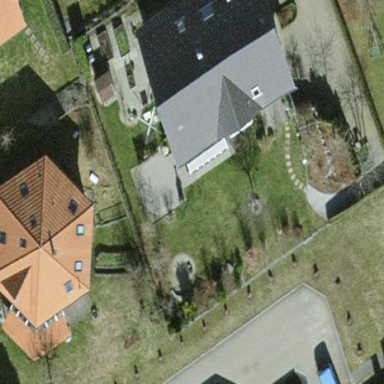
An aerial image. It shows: Detached building with gabled roof.